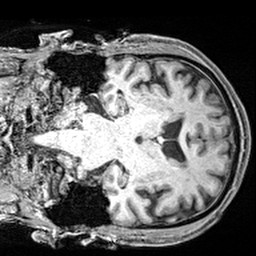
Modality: T1w
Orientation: coronal
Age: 68
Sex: male
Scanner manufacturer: siemens
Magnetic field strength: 3 T
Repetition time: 2.4 s
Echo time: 0.0022 s